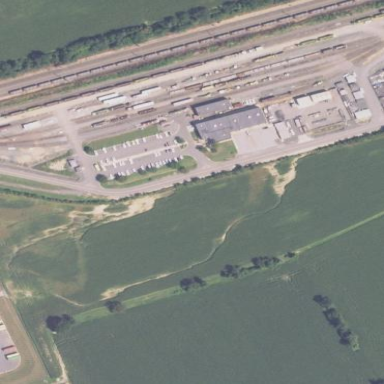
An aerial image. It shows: Railway area.